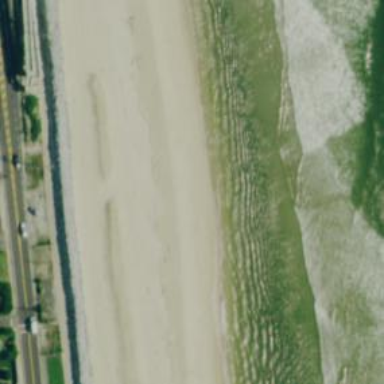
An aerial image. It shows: Beautiful beach with natural surroundings.